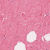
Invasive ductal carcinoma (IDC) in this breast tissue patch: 0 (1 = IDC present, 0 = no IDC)